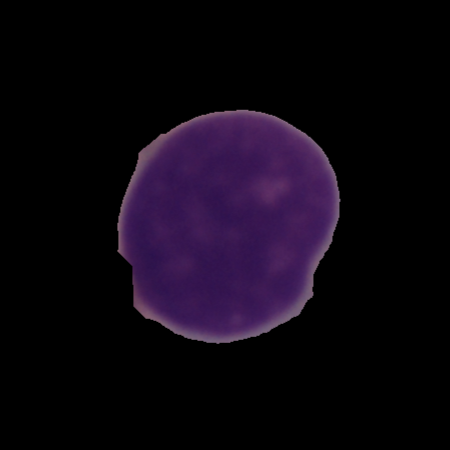
Label: cancer